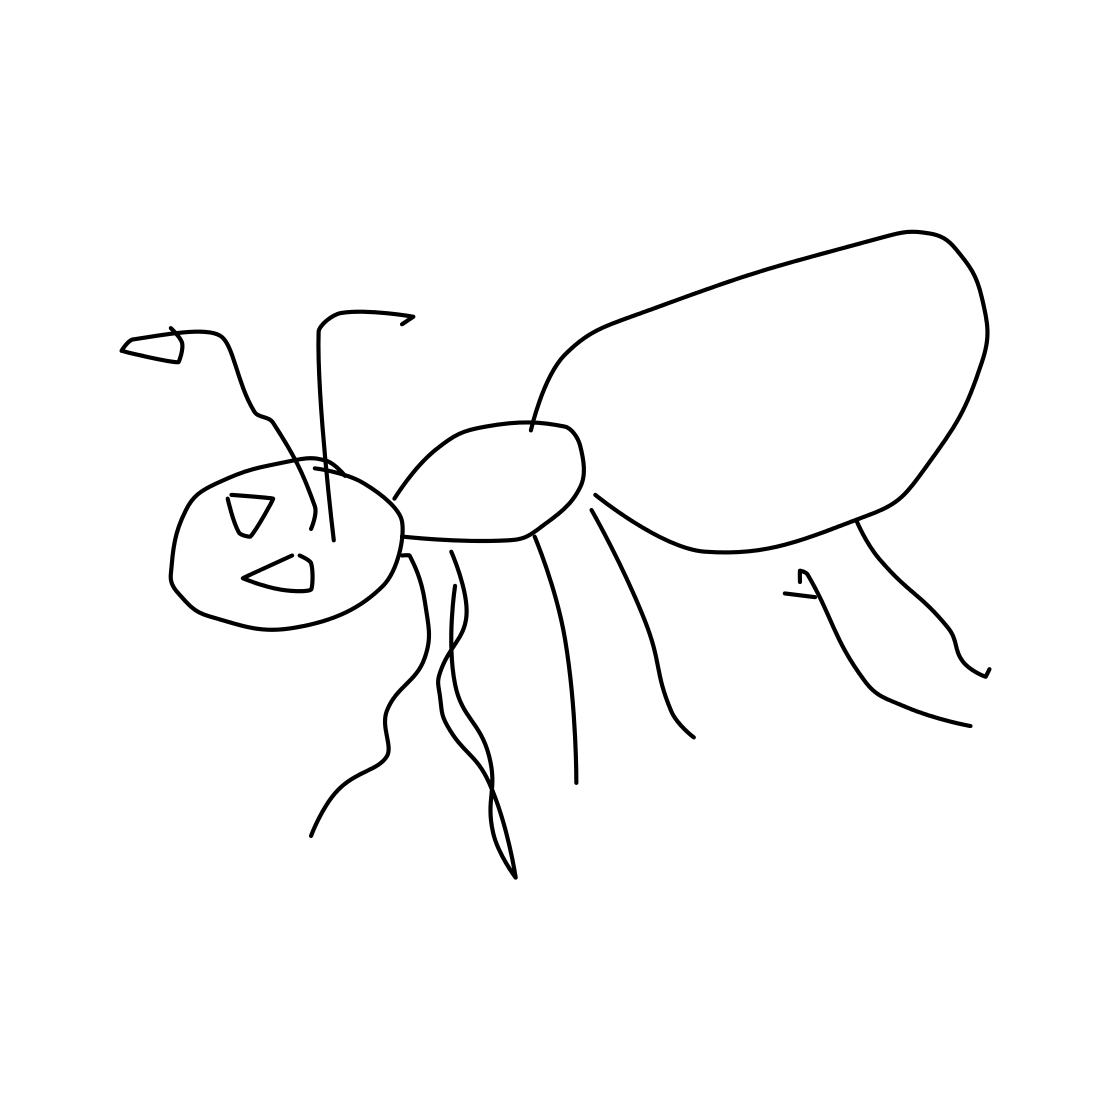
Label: ant